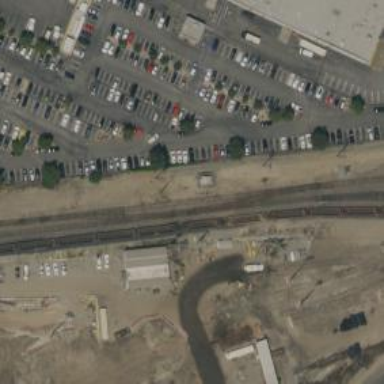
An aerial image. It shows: Junction on the railway.